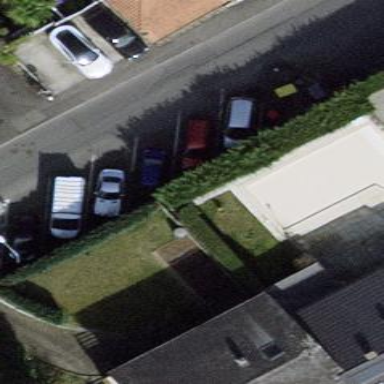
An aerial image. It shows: Asphalt parking lane.